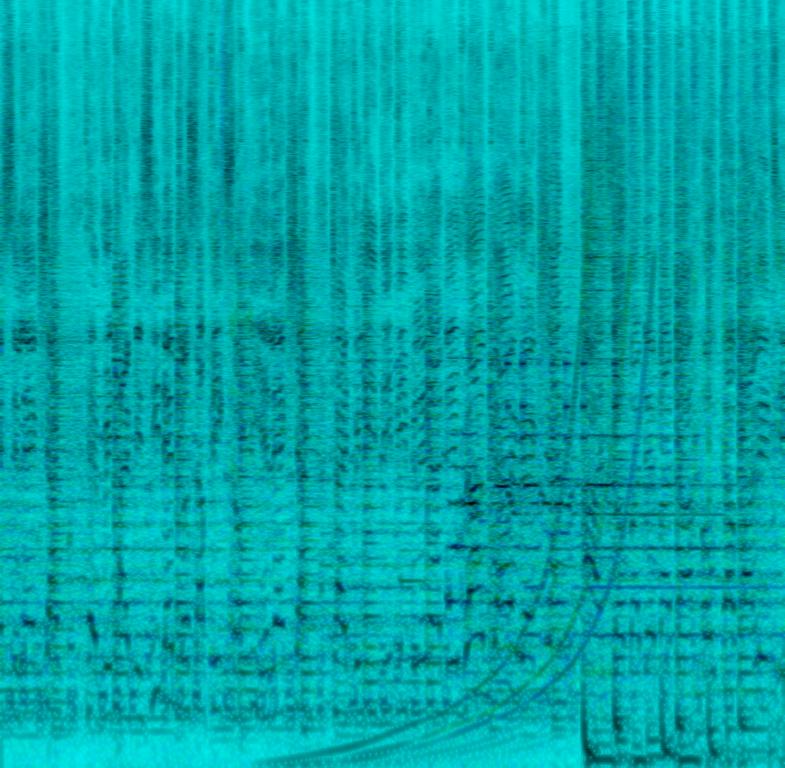
The low quality recording features a reggae song that consists of flat male vocals, alongside filtered, echoing male vocal and doubling background vocals, singing over punchy kick and snare hits, energetic crash cymbals, tinny wooden percussions, groovy bass and synth keys chords. It sounds energetic, as it is upbeat and addictive, thanks to the cadence.